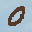
Label: 0